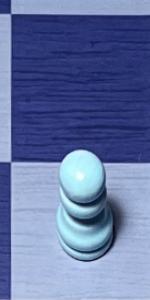
Label: Pawn_White